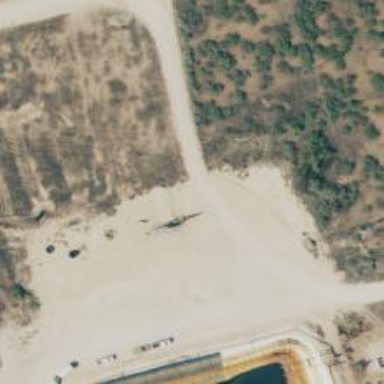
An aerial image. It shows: Petroleum well.